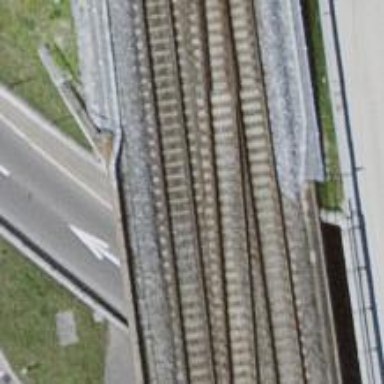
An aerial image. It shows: Bridge over electrified railway with contact line.